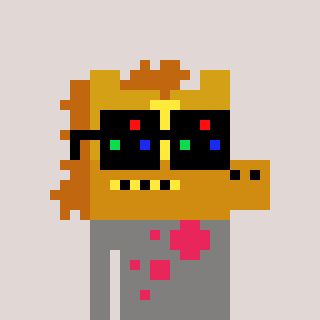
a pixel art character with square black sunglasses, a yellow horse-shaped head and a bluegrey-colored body on a warm background